Field crop: maize
Growth stage: 2
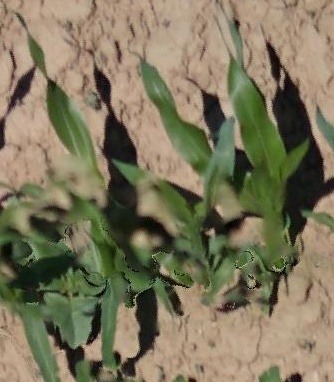
Species: maize